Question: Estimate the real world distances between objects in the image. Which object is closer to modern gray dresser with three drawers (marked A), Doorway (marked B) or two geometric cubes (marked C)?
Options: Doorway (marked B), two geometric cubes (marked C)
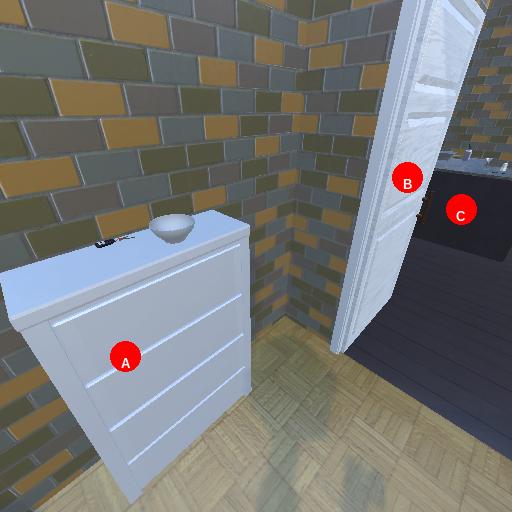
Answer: Doorway (marked B)